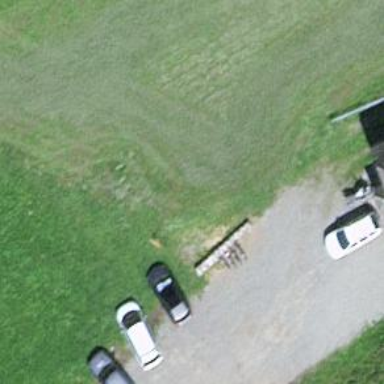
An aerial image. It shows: Bicycle parking area.